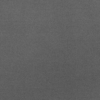
Label: dusty